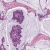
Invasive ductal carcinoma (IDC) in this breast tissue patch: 1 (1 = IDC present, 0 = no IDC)